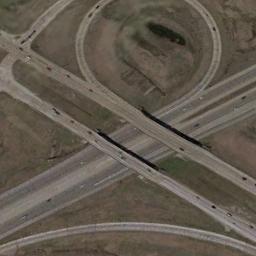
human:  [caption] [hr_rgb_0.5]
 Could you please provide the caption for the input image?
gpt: This overpass intersects the road at right angle .

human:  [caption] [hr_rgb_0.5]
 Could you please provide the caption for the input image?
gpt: The overpass is over the roads on the clearing .

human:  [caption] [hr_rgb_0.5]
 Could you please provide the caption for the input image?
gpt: Many cars are on the overpass .

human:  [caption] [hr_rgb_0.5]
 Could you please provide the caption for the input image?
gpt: The overpass is next to the bare land with some cars .

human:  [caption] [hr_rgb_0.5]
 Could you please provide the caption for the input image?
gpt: There are brown bare land around the overpass .